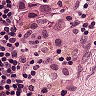
Metastatic tissue present: yes